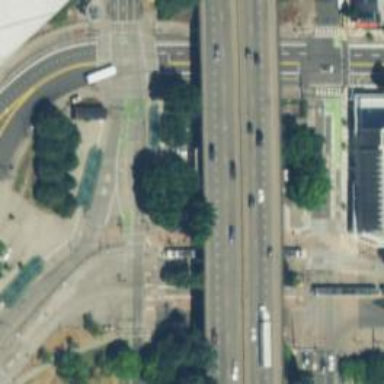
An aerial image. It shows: Busway road.